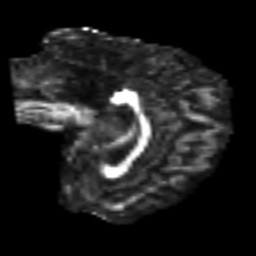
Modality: FA
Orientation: sagittal
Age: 62
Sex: female
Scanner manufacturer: siemens
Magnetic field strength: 3 T
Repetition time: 4.987 s
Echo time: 0.0792 s